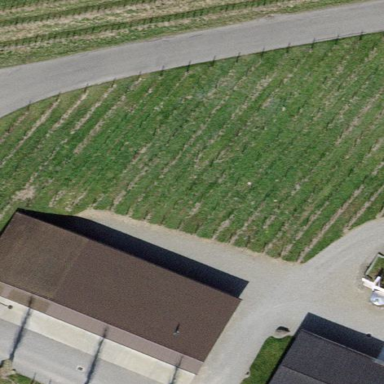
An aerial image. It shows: Gabled roof on farm auxiliary building.